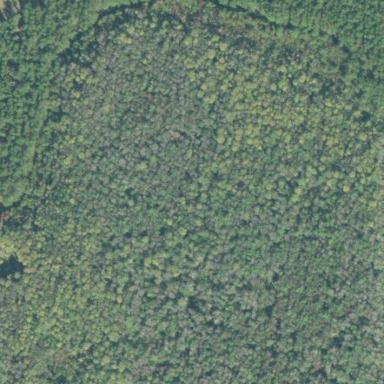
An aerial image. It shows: Forest area dominated by needle-leaved trees.